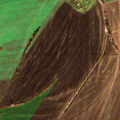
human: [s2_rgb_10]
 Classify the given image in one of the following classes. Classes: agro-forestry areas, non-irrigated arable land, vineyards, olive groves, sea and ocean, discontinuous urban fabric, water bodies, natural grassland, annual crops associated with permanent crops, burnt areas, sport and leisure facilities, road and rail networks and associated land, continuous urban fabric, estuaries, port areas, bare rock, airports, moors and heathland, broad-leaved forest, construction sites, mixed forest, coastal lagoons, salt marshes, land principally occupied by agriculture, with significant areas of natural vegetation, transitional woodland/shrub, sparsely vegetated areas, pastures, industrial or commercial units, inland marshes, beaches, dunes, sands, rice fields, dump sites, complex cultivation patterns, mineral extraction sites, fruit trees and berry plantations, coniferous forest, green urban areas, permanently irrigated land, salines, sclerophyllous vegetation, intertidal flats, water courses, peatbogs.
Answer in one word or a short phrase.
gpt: discontinuous urban fabric, non-irrigated arable land